Field crop: maize
Growth stage: 2
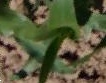
Species: maize